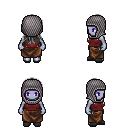
a pixel art fantasy rpg character, female body template, dark elf, purple skin, maroon pirate shirt, robe skirt, gray unkempt hairstyle, chain hood, gray slippers, four views (front, back, left, right), 2x2 character sprite sheet, small pixel art, hard edges, no anti-aliasing